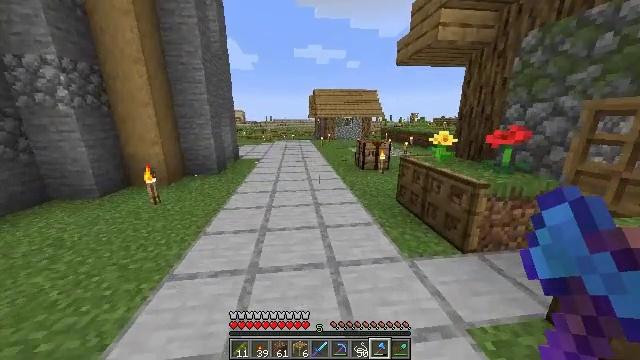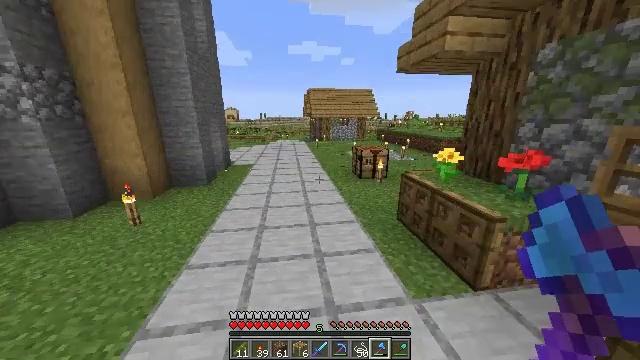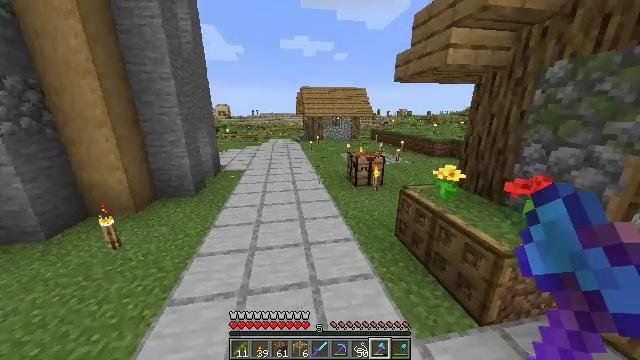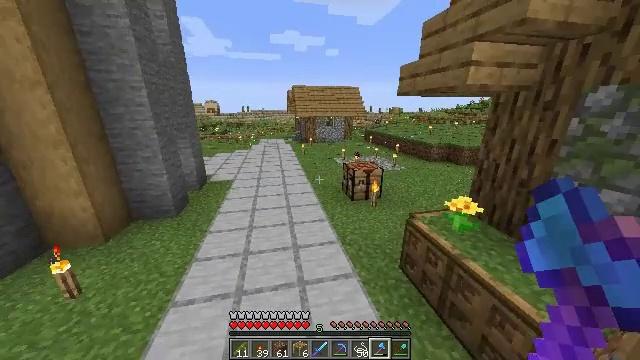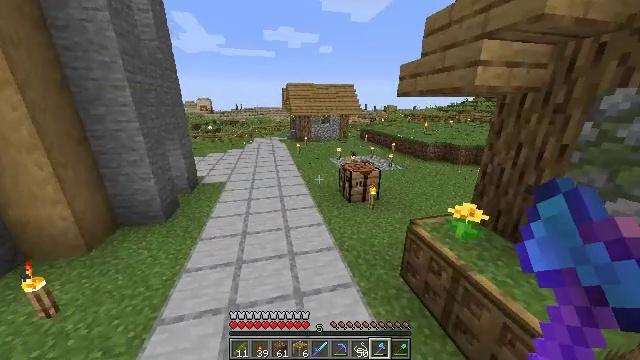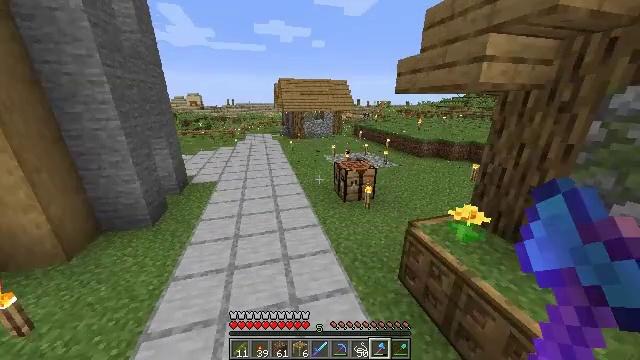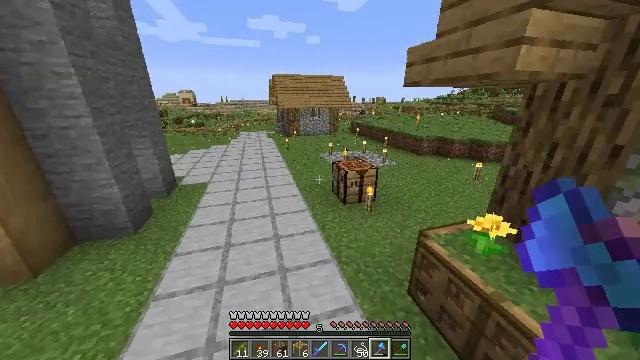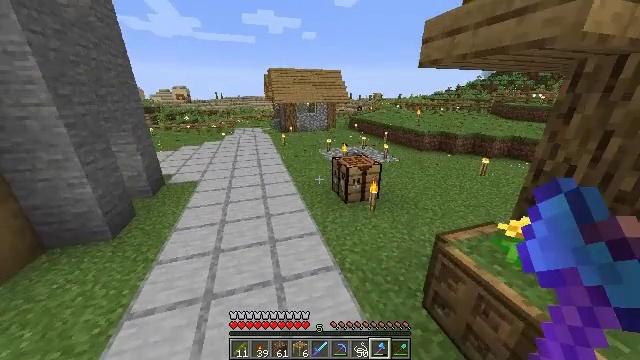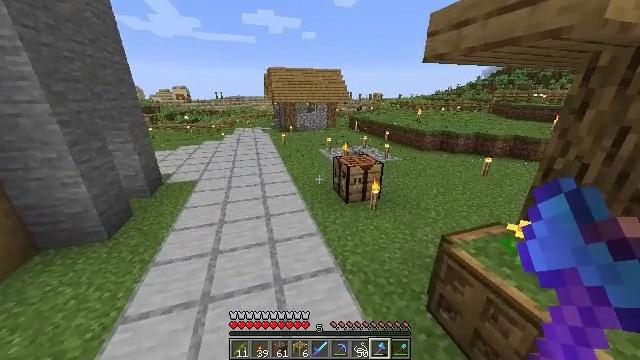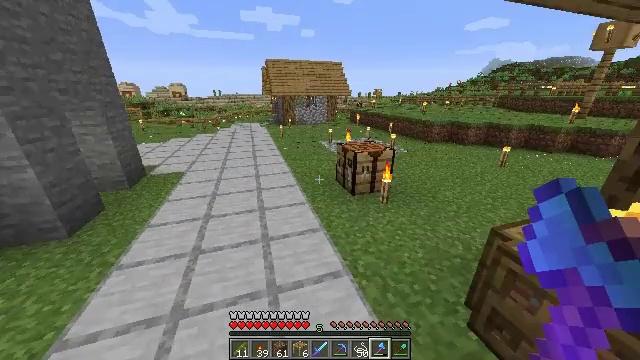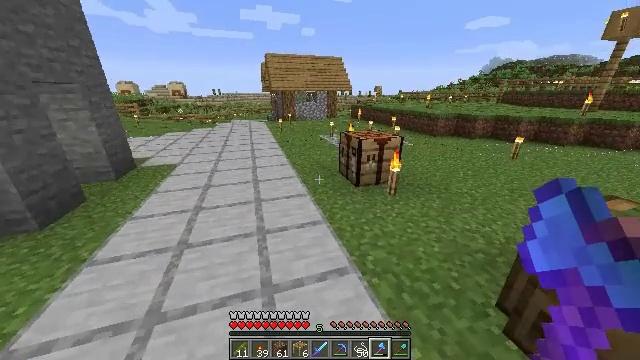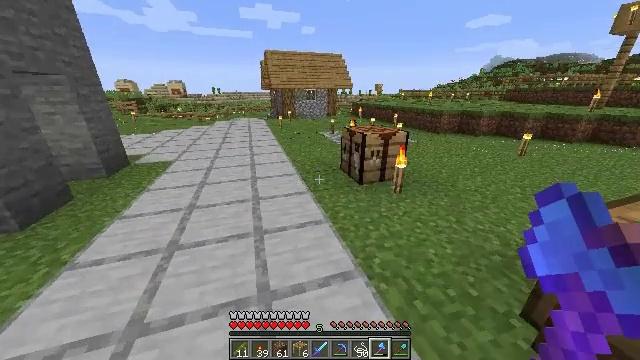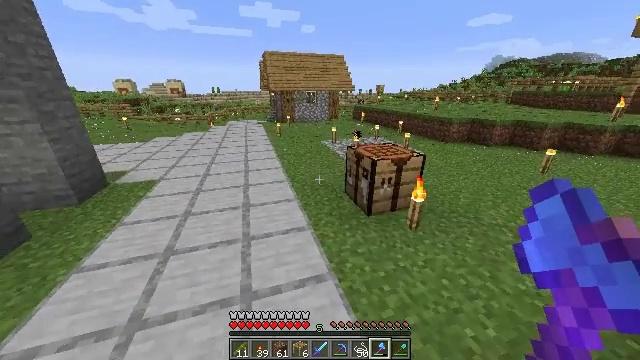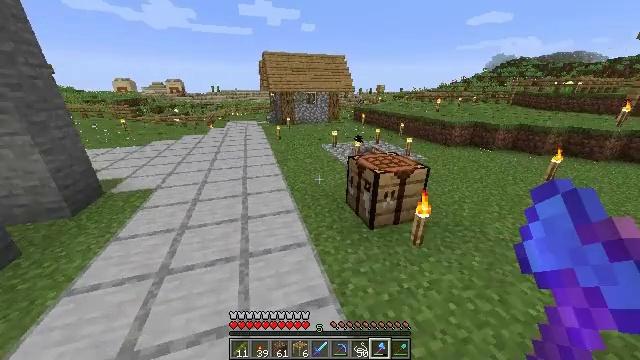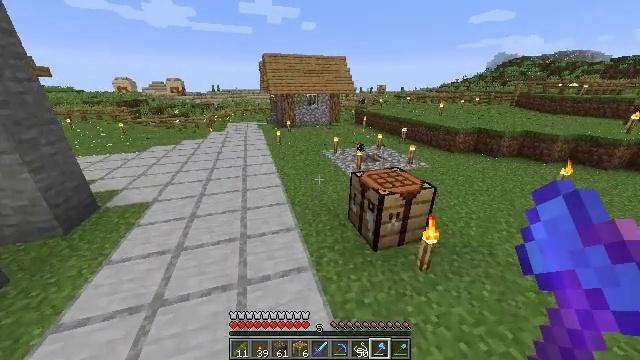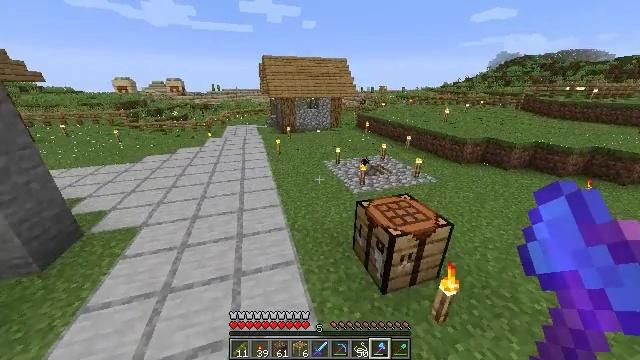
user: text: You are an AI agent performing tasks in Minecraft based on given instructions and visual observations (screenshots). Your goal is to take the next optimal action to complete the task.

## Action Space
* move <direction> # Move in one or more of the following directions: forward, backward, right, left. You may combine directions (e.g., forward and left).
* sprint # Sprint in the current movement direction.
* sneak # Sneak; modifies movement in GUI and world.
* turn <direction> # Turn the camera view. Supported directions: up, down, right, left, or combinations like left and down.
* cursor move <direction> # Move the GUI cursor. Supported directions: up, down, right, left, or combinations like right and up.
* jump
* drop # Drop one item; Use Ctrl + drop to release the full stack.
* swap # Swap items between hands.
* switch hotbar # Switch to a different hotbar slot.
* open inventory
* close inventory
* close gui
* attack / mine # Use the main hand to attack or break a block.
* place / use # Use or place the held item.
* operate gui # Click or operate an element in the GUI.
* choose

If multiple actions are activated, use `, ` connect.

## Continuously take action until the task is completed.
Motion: motion action
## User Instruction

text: Combine bamboo and string to craft scaffolding.
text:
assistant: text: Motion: move forward, sprint, turn right, jump
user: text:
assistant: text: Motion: move forward, turn right and down, jump
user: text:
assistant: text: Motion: move forward, turn right and down, jump
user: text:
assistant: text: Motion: move forward, turn right, jump
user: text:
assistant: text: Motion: move forward, turn right and down, jump
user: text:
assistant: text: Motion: move forward, turn right, jump
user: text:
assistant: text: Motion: move forward, jump
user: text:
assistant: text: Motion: move forward, jump
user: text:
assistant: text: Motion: move forward, sprint, jump
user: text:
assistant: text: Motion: move forward, sprint, jump
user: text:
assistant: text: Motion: move forward, sprint, jump
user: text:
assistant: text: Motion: move forward, jump
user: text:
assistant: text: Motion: move forward, jump
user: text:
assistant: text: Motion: move forward, jump
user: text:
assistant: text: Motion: move forward, jump
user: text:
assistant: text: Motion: move forward, jump
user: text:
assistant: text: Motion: move forward, turn right and down
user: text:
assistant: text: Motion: move forward, turn right and down
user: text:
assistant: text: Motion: turn right and down
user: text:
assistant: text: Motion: turn right and down
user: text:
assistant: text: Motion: turn right and down
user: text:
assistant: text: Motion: turn right
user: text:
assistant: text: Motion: turn right
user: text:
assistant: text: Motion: turn right
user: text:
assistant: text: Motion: no_op
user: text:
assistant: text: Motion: use / place
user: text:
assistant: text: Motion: use / place
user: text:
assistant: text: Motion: turn right, use / place
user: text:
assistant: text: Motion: turn right
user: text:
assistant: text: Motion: turn right